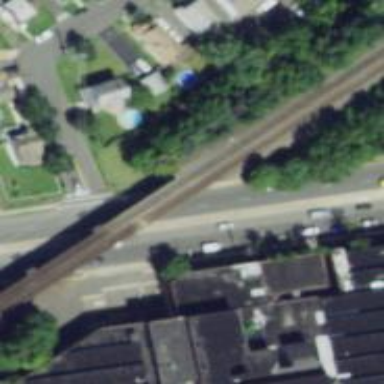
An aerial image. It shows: Bridge over railway tracks with bidirectional signals.